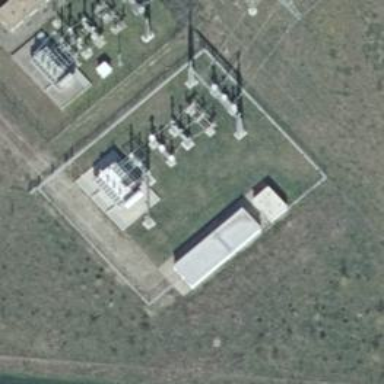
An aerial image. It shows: Switch for power supply.